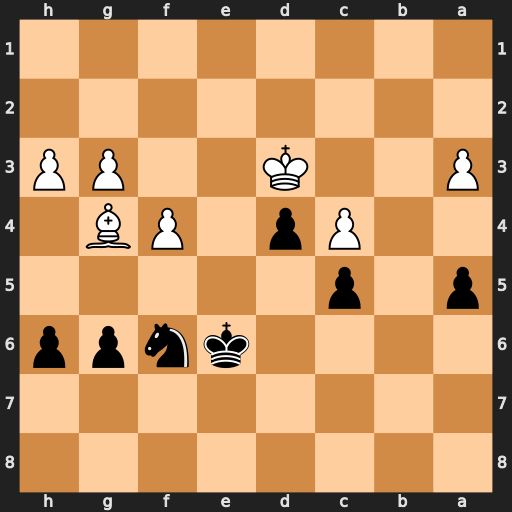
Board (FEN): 8/8/4knpp/p1p5/2Pp1PB1/P2K2PP/8/8
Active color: b
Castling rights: -
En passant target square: -
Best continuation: Nxg4 hxg4 h5 gxh5 gxh5